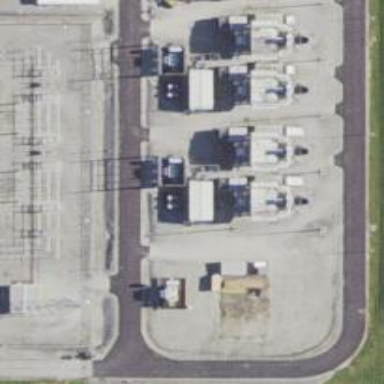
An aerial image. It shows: Gas turbine power generator.